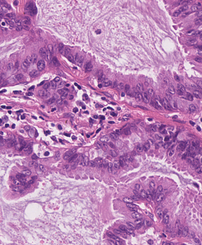
Tumor epithelial tissue: yes
Tumor-associated stroma tissue: yes
Normal tissue: no